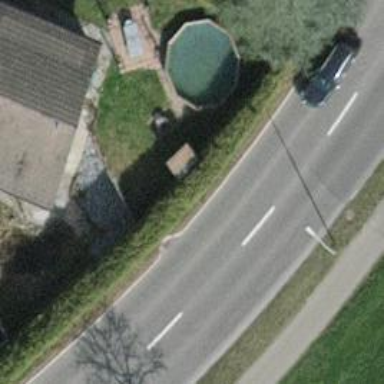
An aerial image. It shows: Hedge barrier.